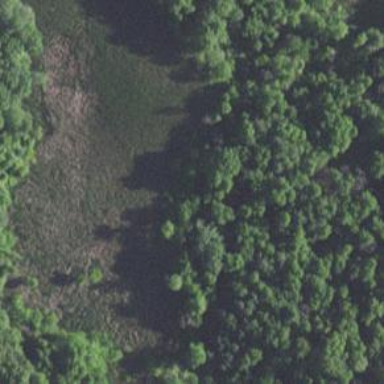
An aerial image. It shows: Marshy wetland area.